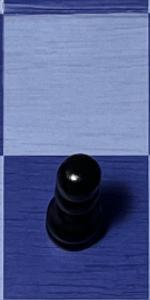
Label: Pawn_Black